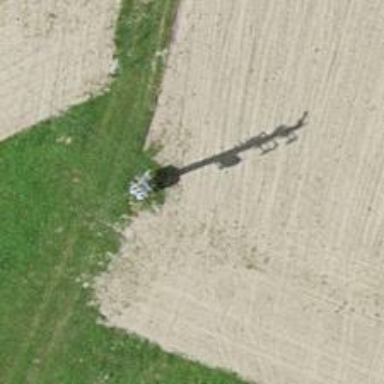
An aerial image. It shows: Power pole.